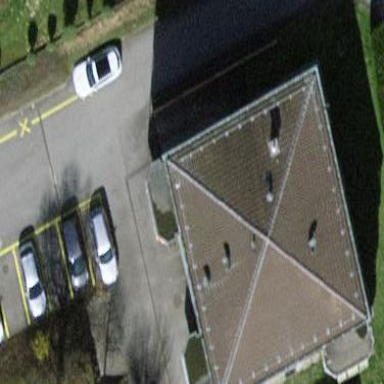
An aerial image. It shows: Building with pyramidal-shaped roof.